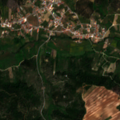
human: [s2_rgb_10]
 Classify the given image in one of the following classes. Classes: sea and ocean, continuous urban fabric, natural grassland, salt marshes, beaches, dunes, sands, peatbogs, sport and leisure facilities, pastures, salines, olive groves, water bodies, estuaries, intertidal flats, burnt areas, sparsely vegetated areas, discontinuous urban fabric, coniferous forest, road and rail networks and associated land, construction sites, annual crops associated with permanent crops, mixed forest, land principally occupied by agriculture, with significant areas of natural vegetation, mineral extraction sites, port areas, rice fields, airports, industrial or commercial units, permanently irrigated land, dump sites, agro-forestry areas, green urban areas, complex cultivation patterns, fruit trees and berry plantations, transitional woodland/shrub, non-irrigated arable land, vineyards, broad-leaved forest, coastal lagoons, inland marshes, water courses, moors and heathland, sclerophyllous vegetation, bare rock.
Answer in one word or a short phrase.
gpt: discontinuous urban fabric, olive groves, annual crops associated with permanent crops, complex cultivation patterns, land principally occupied by agriculture, with significant areas of natural vegetation, broad-leaved forest, coniferous forest, transitional woodland/shrub